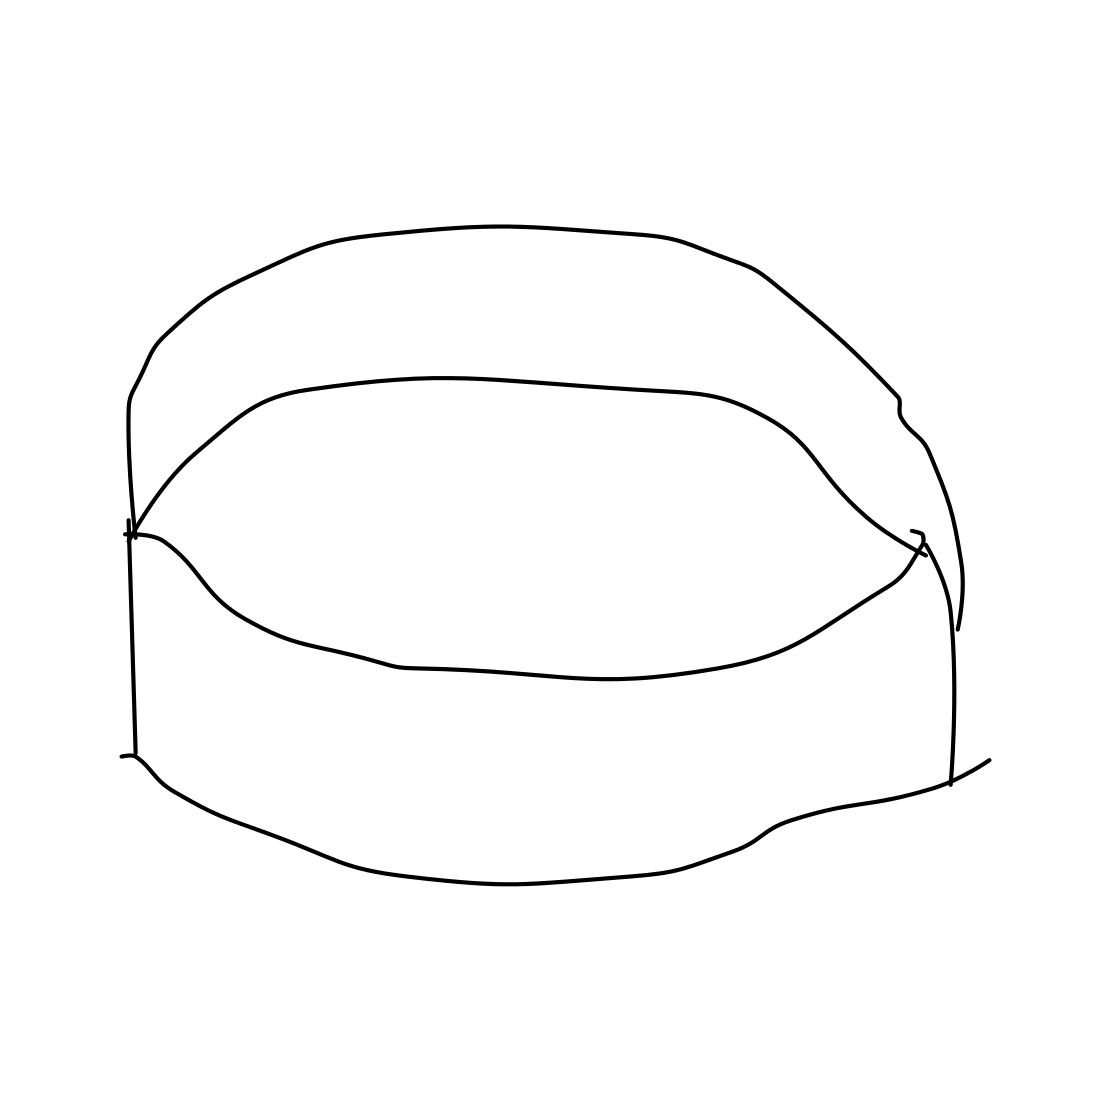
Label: ashtray